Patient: sex F, age 47
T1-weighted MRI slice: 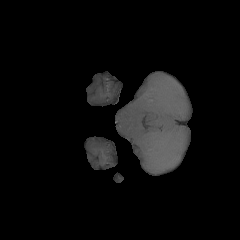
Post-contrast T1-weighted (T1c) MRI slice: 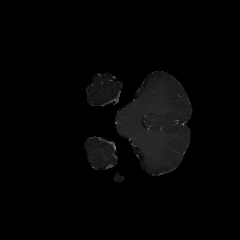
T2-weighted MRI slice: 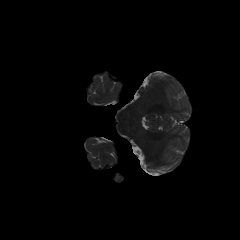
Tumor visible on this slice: no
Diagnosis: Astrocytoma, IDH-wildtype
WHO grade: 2